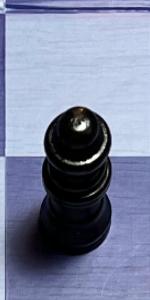
Label: Queen_Black